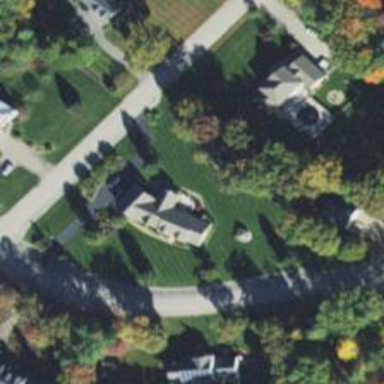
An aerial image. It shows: Driveway.